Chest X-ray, AP view. Patient: 61 years old, sex F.
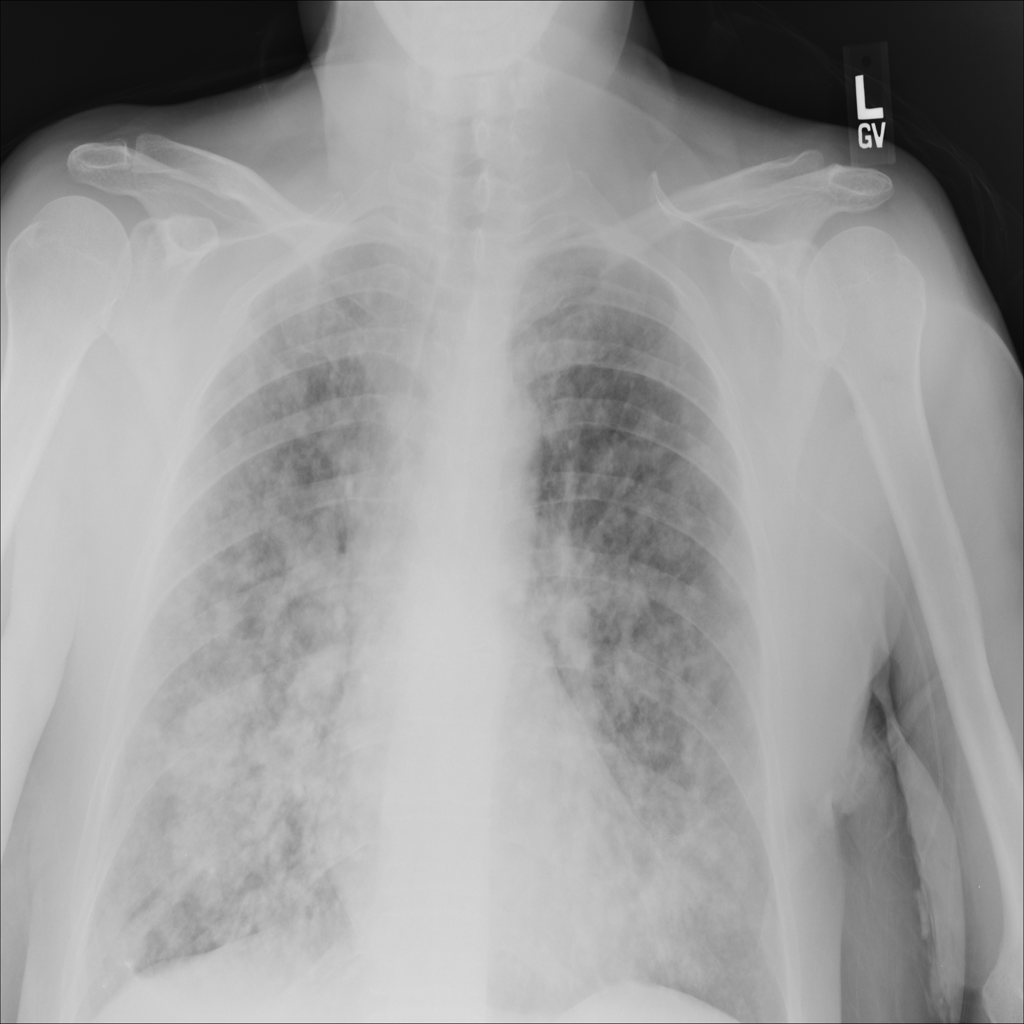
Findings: Infiltration, Nodule